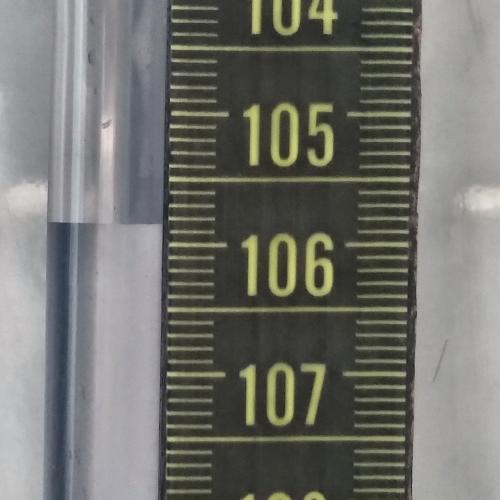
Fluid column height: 105.8 cm